Field crop: maize
Growth stage: 1
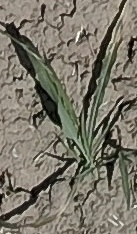
Species: sorghum